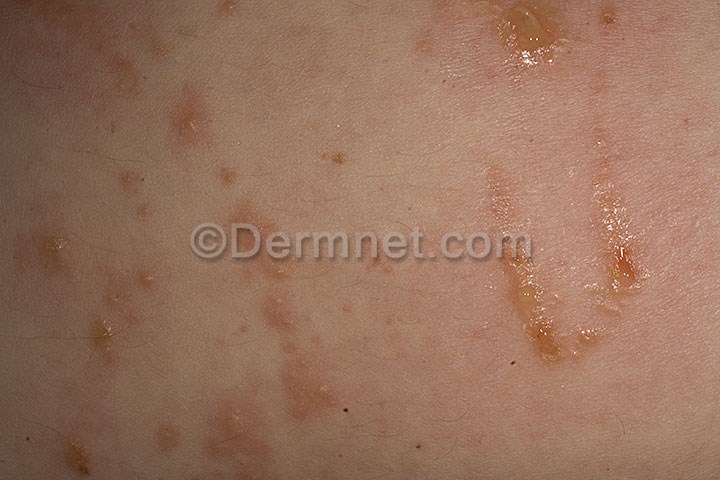
Disease: Poison Ivy Photos and other Contact Dermatitis